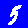
Digit: 5